Question: I am developing a game in C#/.NET (<URL> is not known in advance and hence its co-ordinates are not known in advance, so we can't have a hard-coded path.
I want to generate a path which moves an object from a left point to a right point in a curved manner (like we throw birds in <URL>, not in a straight manner.
Below is the image which may help you to understand the scenario.

Is there an algorithm or any <URL> to perform these kind of tasks?
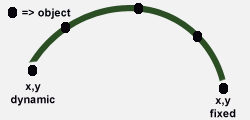
Answer: I found a simpler solution. Using a <URL>, I can generate the path in the manner I want.